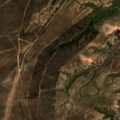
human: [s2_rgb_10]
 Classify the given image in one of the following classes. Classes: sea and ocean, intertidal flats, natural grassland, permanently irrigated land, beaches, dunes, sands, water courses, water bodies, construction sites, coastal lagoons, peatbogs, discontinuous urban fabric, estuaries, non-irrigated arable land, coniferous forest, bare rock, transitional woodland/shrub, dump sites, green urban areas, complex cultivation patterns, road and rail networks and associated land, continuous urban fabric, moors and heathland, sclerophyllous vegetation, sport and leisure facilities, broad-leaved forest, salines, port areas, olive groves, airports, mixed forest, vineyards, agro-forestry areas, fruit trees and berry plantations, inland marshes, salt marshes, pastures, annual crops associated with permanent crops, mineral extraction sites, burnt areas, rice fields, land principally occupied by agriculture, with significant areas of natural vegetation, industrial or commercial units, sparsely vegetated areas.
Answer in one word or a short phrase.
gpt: land principally occupied by agriculture, with significant areas of natural vegetation, agro-forestry areas, broad-leaved forest, transitional woodland/shrub